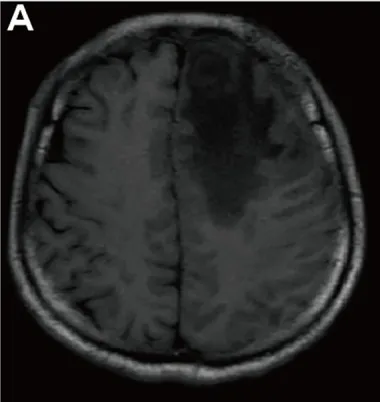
Cranial Magnetic Resonance Imaging (CMRI) of suspected brain metastases: CMRI T1WI.
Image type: radiology (mri)